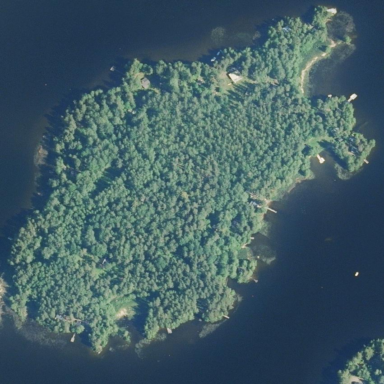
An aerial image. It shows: Island.